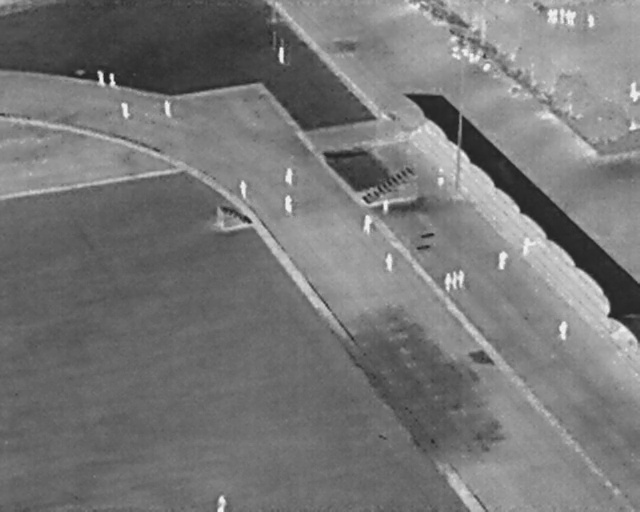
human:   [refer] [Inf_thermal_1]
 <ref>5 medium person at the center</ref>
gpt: <box>[[36, 36, 39, 37, 2], [43, 39, 46, 40, 2], [59, 50, 62, 52, 2], [67, 33, 70, 35, 2], [55, 42, 59, 44, 2]]</box>

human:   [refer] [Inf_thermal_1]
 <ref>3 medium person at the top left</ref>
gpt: <box>[[14, 14, 17, 16, 2], [24, 20, 27, 22, 2], [18, 20, 21, 22, 2]]</box>

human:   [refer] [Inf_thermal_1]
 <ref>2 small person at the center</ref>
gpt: <box>[[43, 33, 46, 35, 2], [58, 39, 61, 40, 2]]</box>

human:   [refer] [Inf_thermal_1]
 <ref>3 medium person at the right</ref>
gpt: <box>[[86, 63, 89, 65, 2], [76, 49, 80, 51, 2], [70, 53, 73, 55, 2]]</box>

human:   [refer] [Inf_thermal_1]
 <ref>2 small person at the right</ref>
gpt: <box>[[69, 54, 72, 55, 2], [68, 54, 71, 55, 2]]</box>

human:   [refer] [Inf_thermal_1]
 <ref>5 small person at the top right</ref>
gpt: <box>[[97, 16, 100, 17, 2], [91, 3, 93, 4, 2], [84, 2, 87, 3, 2], [85, 2, 87, 3, 2], [86, 2, 89, 3, 2]]</box>

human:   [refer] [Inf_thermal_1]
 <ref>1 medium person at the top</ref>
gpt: <box>[[42, 9, 45, 11, 2]]</box>